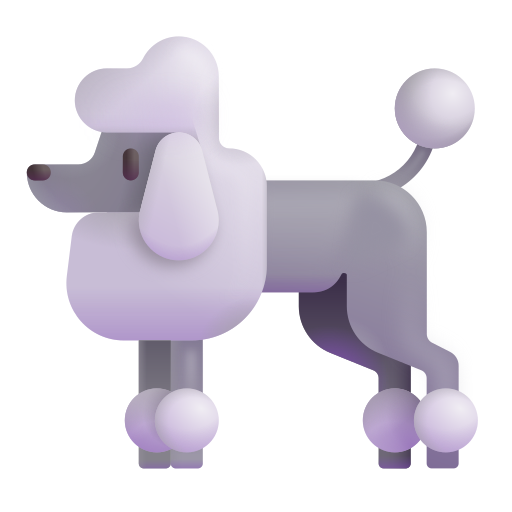
poodle color